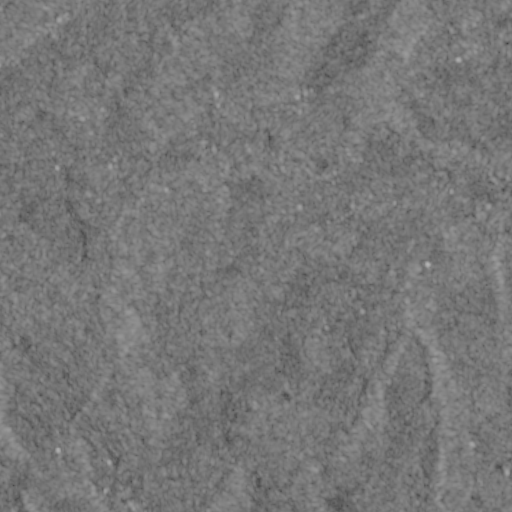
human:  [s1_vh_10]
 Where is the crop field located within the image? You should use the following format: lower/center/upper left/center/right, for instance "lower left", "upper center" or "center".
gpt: The crop field is located in the lower left of the image.
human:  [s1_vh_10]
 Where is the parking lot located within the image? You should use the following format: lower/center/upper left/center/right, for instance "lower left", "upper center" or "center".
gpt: The parking lot is located in the upper left of the image.
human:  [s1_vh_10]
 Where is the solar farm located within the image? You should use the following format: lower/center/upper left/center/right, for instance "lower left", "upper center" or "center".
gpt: The solar farm is located in the upper right of the image.
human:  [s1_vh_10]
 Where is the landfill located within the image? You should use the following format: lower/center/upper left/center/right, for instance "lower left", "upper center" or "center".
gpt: There is no landfill in the image.

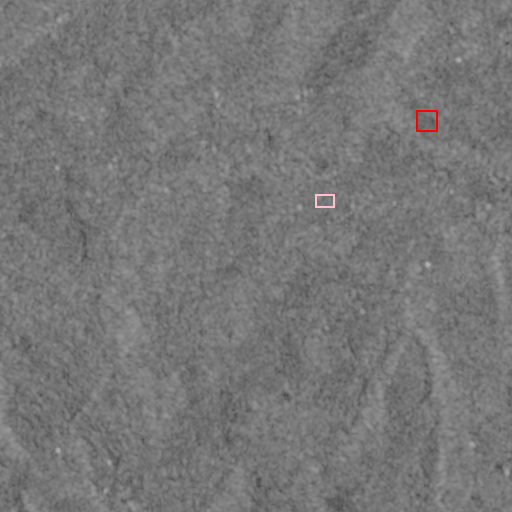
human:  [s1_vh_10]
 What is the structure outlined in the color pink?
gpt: The structure outlined in pink is a park.
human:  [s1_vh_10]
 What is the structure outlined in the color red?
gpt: The structure outlined in red is a solar farm.
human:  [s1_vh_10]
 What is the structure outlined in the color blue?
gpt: There is no blue outline.